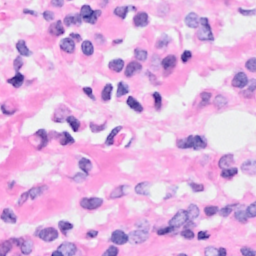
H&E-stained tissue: Breast